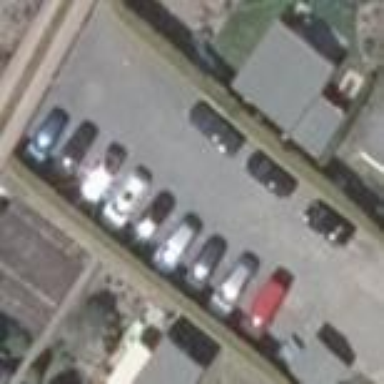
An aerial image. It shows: Parking area with surface.